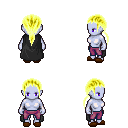
a pixel art fantasy rpg character, female body template, dark elf, purple skin, black cape, magenta pants, gold ponytail hairstyle, brown slippers, four views (front, back, left, right), 2x2 character sprite sheet, small pixel art, hard edges, no anti-aliasing